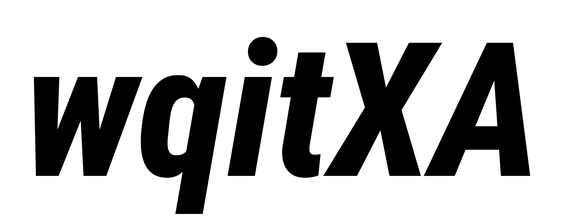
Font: Roboto-Italic_Condensed_ExtraBold_Italic